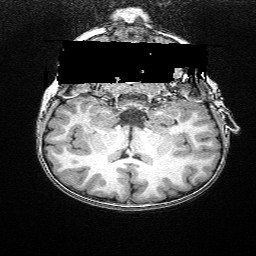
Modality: T1w
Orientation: sagittal